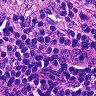
Metastatic tissue present: no